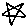
Label: star